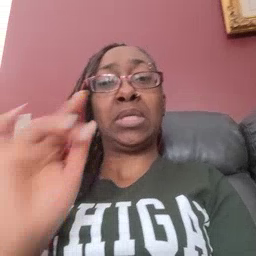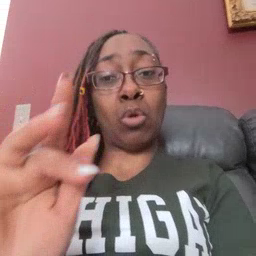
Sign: touch